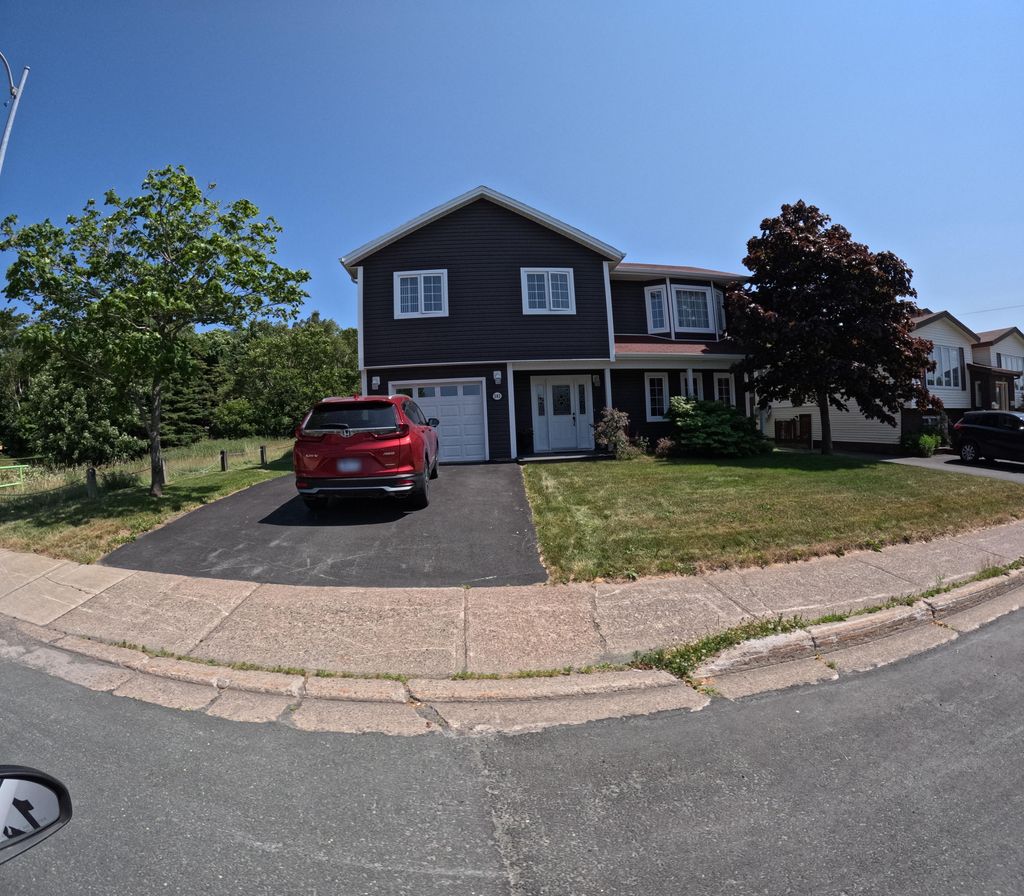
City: st_johns